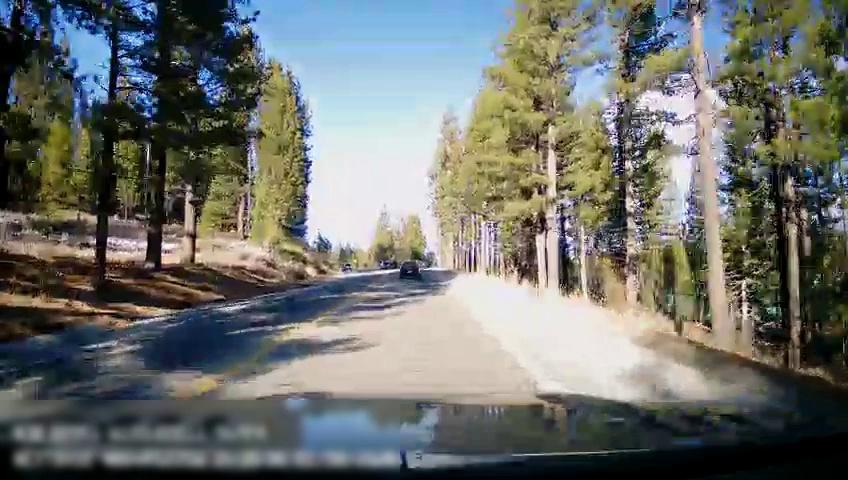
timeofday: Day
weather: Sunny
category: Drivable Space
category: Vehicles | Car
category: Lanes | Current Lane
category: Lanes | Current Lane